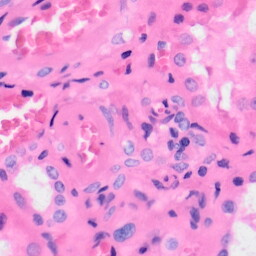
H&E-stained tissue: Kidney